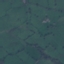
Land use / land cover class: Pasture